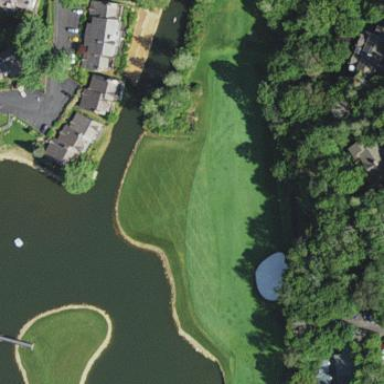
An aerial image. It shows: Rough area in golf course.